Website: home-depot
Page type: account-dashboard
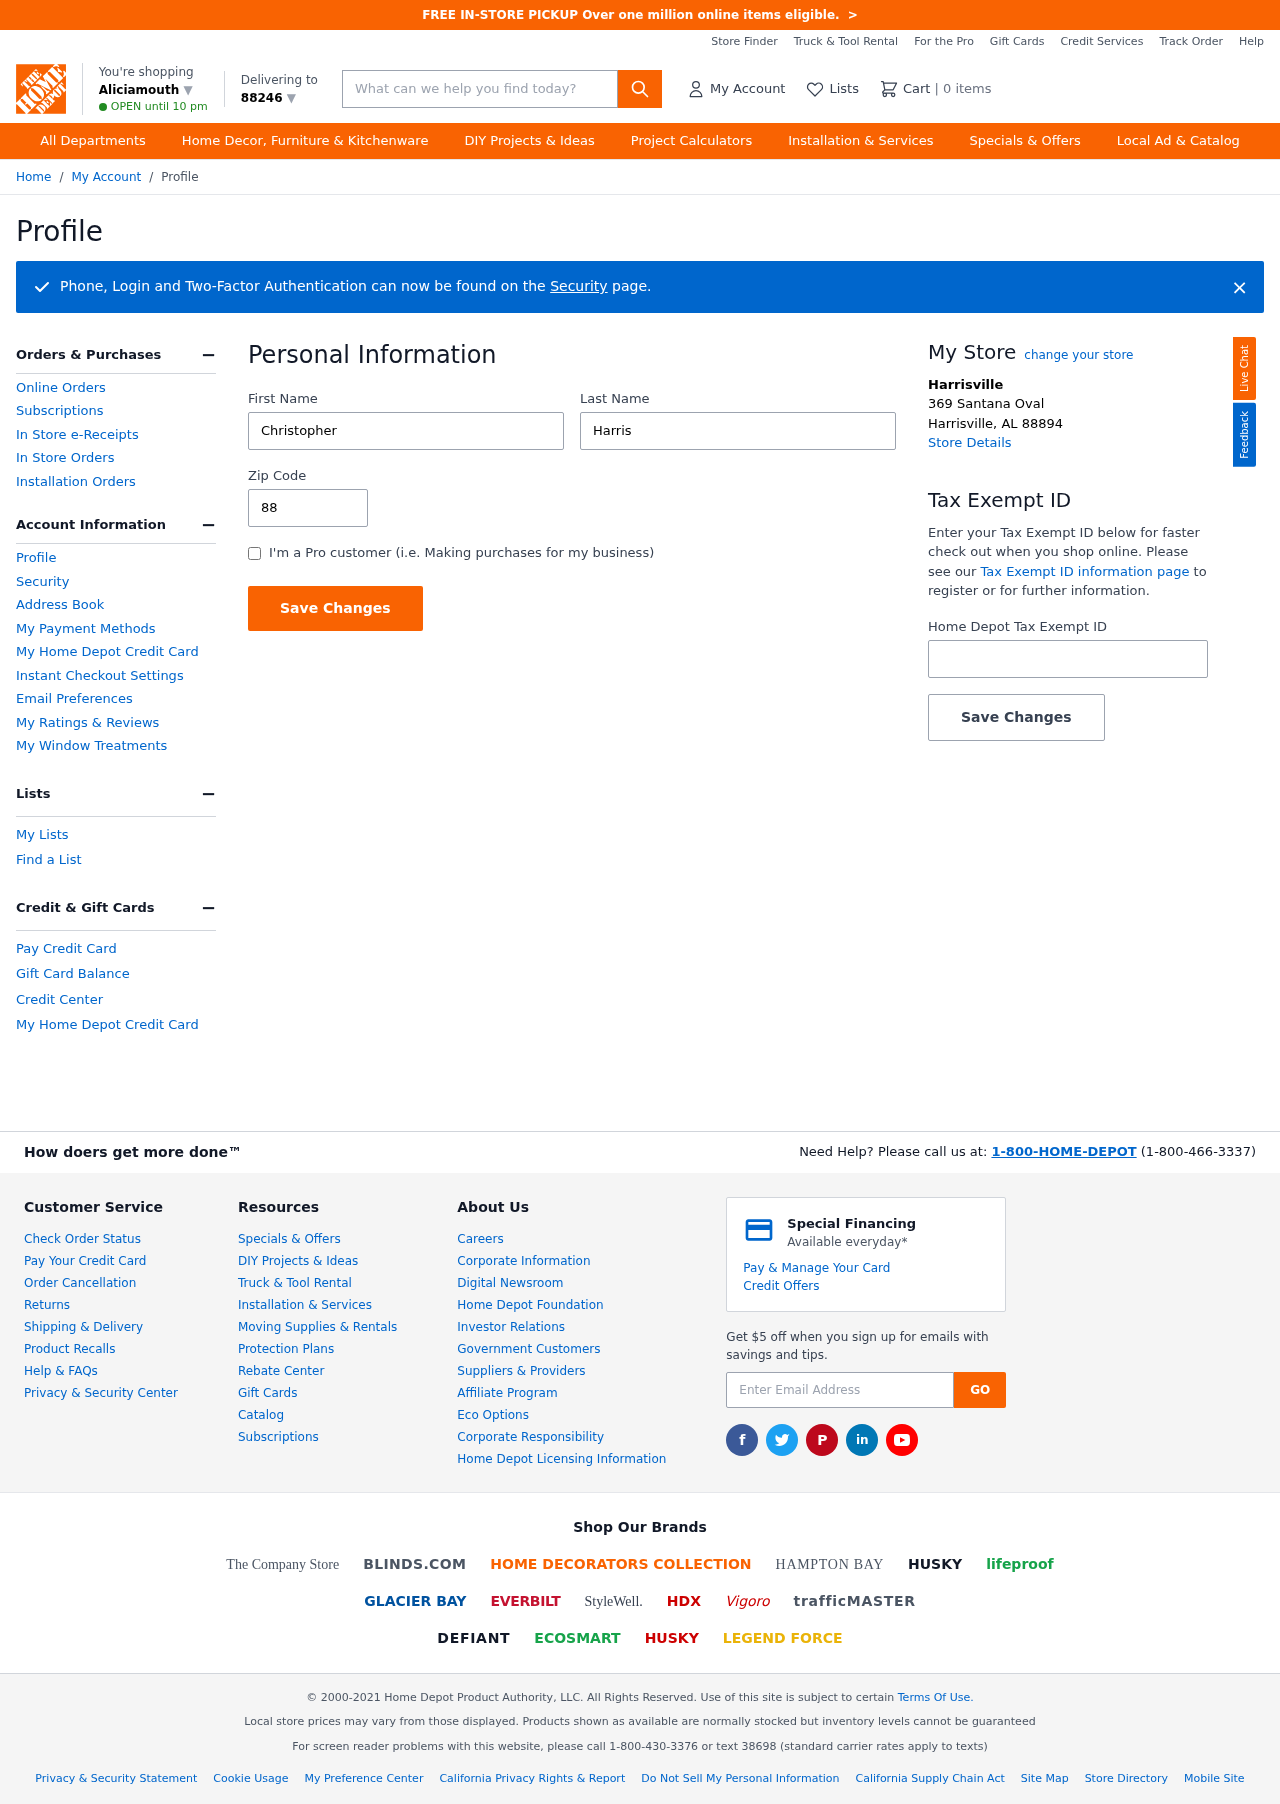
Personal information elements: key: PII_CITY
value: Aliciamouth ▼
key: PII_FIRSTNAME
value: Christopher
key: PII_LASTNAME
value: Harris
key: PII_LOCATION1_CITY
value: Harrisville
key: PII_LOCATION1_CITY_STATE_ZIP
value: Harrisville, AL 88894
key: PII_LOCATION1_STREET
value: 369 Santana Oval
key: PII_POSTCODE
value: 88246 ▼
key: PII_POSTCODE
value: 88246
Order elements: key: ORDER_NUM_ITEMS
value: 0
Search elements: key: HEADER_SEARCH
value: What can we help you find today?